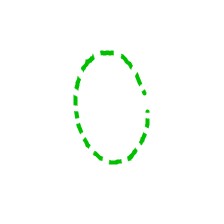
Shape: circle